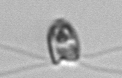
Label: flagellate_morphotype1